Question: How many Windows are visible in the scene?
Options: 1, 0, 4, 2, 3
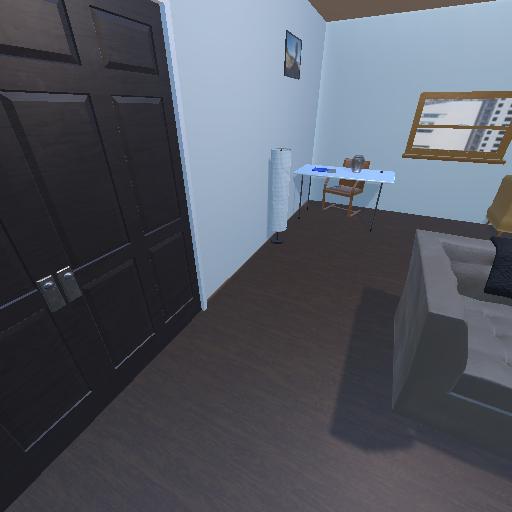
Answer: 1